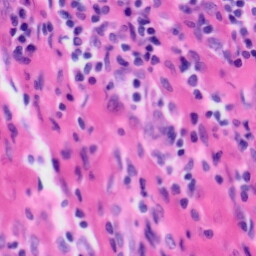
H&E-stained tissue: Tonsil